Question: I am trying to Unit test one of my sub-flows using MUnit, I need to mock out a custom Java component but I am unable to do so.
My sub-flow reads as below

'''
<sub-flow name="ProcessCSVFlow" tracking:enable-default-events="true">
<transformer ref="enrichWithHeaderAndEndOfFileTransformer" doc:name="headerAndEOFEnricher" />
<set-variable variableName="outputfilename" value="#['Mercury'+server.dateTime.year+server.dateTime.month+server.dateTime.dayOfMonth+server.dateTime.hours +server.dateTime.minutes+server.dateTime.seconds+'.csv']" doc:name="outputfilename"/>
<sftp:outbound-endpoint exchange-pattern="one-way" connector-ref="DestinationSFTP" host="${destination.host}" port="22" responseTimeout="10000" doc:name="DestinationSFTP"
outputPattern="#[outputfilename]" path="${destination.path}" user="${destination.username}" password="${destination.password}"/>
<!-- <component class="nz.co.mightyriver.creditreport.component.ArchiveOutputComponent" doc:name="Archive"/> -->
<gzip-compress-transformer/>
<sftp:outbound-endpoint exchange-pattern="one-way" connector-ref="InputSFTP" host="${source.host}" port="22" responseTimeout="10000" doc:name="SourceArchiveSFTP"
outputPattern="#[outputfilename].gzip" path="Archive" user="${source.username}" password="${source.password}"/>
<component doc:name="Delete Read File">
<singleton-object class="nz.co.mightyriver.creditreport.component.DeleteProcessedFileComponent">
<property key="host" value="${source.host}"/>
<property key="username" value="${source.username}"/>
<property key="password" value="${source.password}"/>
<property key="workingDirectory" value="${source.path}"/>
</singleton-object>
</component>
<parse-template location="successmessagetemplate.txt" doc:name="Success Template"/>
<smtp:outbound-endpoint host="${smtp.host}" port="${smtp.port}" user="${smtp.from.address}" password="${smtp.from.password}"
to="${smtp.to.address}" from="${smtp.from.address}" subject="${mail.success.subject}" responseTimeout="10000"
doc:name="SuccessEmail" connector-ref="Gmail"/>
<logger message="Process completed successfully" level="INFO" doc:name="Logger"/>
</sub-flow>
'''
This is my failing unit test
'''
@Test
public void givenAValidPayload_whenFlowIsInvoked_itShouldSendPayloadToDestinationSFTPOnlyOnce() throws Exception {
destinationSFTP.thenReturnSameEvent();
sourceArchiveSFTP.thenReturnSameEvent();
deleteProcessedFileComponent.thenReturnSameEvent();
successEmail.thenReturnSameEvent();
MuleEvent testEvent = PropertyEnricher.enrich(testEvent(IOUtils.toInputStream("hello,dummy,payload"))).get();
runFlow(PROCESS_CSV_FLOW, testEvent);
verifyCallOfMessageProcessor("outbound-endpoint")
.ofNamespace("sftp")
.withAttributes(attribute("name").ofNamespace("doc").withValue("DestinationSFTP"))
.times(1);
}
'''
My attempt at mocking out the component
'''
deleteProcessedFileComponent = whenMessageProcessor("component")
.withAttributes(attribute("name").ofNamespace("doc").withValue("Delete Read File"));
'''
I have tried a few variations and none have worked, I am guessing a component is not a
The exception I get is as follows
'''
org.mule.api.lifecycle.InitialisationException: Component has not been initialized properly, no flow constuct.
at org.mule.component.AbstractComponent.initialise(AbstractComponent.java:218)
at org.mule.processor.chain.AbstractMessageProcessorChain.initialise(AbstractMessageProcessorChain.java:80)
at org.mule.processor.chain.AbstractMessageProcessorChain$$FastClassByCGLIB$$38c17d88.invoke(<generated>)
at net.sf.cglib.proxy.MethodProxy.invoke(MethodProxy.java:191)
at org.mule.munit.common.mp.WrapperMunitMessageProcessorInterceptor.invokeSuper(WrapperMunitMessageProcessorInterceptor.java:71)
at org.mule.munit.common.mp.WrapperMunitMessageProcessorInterceptor.invokeSuper(WrapperMunitMessageProcessorInterceptor.java:63)
at org.mule.munit.common.mp.WrapperMunitMessageProcessorInterceptor.intercept(WrapperMunitMessageProcessorInterceptor.java:49)
at org.mule.processor.chain.SubflowInterceptingChainLifecycleWrapper$$EnhancerByMUNIT$$c8ca2508.initialise(<generated>)
at org.mule.munit.runner.functional.FunctionalMunitSuite.initialiseSubFlow(FunctionalMunitSuite.java:269)
at org.mule.munit.runner.functional.FunctionalMunitSuite.runFlow(FunctionalMunitSuite.java:259)
at nz.co.mightyriver.ProcessCsvTest.givenAValidPayload_whenFlowIsInvoked_itShouldSendPayloadToDestinationSFTPOnlyOnce(ProcessCsvTest.java:62)
at sun.reflect.NativeMethodAccessorImpl.invoke0(Native Method)
at sun.reflect.NativeMethodAccessorImpl.invoke(NativeMethodAccessorImpl.java:57)
at sun.reflect.DelegatingMethodAccessorImpl.invoke(DelegatingMethodAccessorImpl.java:43)
at java.lang.reflect.Method.invoke(Method.java:606)
at org.junit.runners.model.FrameworkMethod$1.runReflectiveCall(FrameworkMethod.java:44)
at org.junit.internal.runners.model.ReflectiveCallable.run(ReflectiveCallable.java:15)
at org.junit.runners.model.FrameworkMethod.invokeExplosively(FrameworkMethod.java:41)
at org.junit.internal.runners.statements.InvokeMethod.evaluate(InvokeMethod.java:20)
at org.junit.internal.runners.statements.RunBefores.evaluate(RunBefores.java:28)
at org.junit.internal.runners.statements.RunAfters.evaluate(RunAfters.java:31)
at org.junit.runners.ParentRunner.runLeaf(ParentRunner.java:263)
at org.junit.runners.BlockJUnit4ClassRunner.runChild(BlockJUnit4ClassRunner.java:69)
at org.junit.runners.BlockJUnit4ClassRunner.runChild(BlockJUnit4ClassRunner.java:48)
at org.junit.runners.ParentRunner$3.run(ParentRunner.java:231)
at org.junit.runners.ParentRunner$1.schedule(ParentRunner.java:60)
at org.junit.runners.ParentRunner.runChildren(ParentRunner.java:229)
at org.junit.runners.ParentRunner.access$000(ParentRunner.java:50)
at org.junit.runners.ParentRunner$2.evaluate(ParentRunner.java:222)
at org.junit.internal.runners.statements.RunAfters.evaluate(RunAfters.java:31)
at org.junit.runners.ParentRunner.run(ParentRunner.java:292)
at org.eclipse.jdt.internal.junit4.runner.JUnit4TestReference.run(JUnit4TestReference.java:50)
at org.eclipse.jdt.internal.junit.runner.TestExecution.run(TestExecution.java:38)
at org.eclipse.jdt.internal.junit.runner.RemoteTestRunner.runTests(RemoteTestRunner.java:459)
at org.eclipse.jdt.internal.junit.runner.RemoteTestRunner.runTests(RemoteTestRunner.java:675)
at org.eclipse.jdt.internal.junit.runner.RemoteTestRunner.run(RemoteTestRunner.java:382)
at org.eclipse.jdt.internal.junit.runner.RemoteTestRunner.main(RemoteTestRunner.java:192)
'''
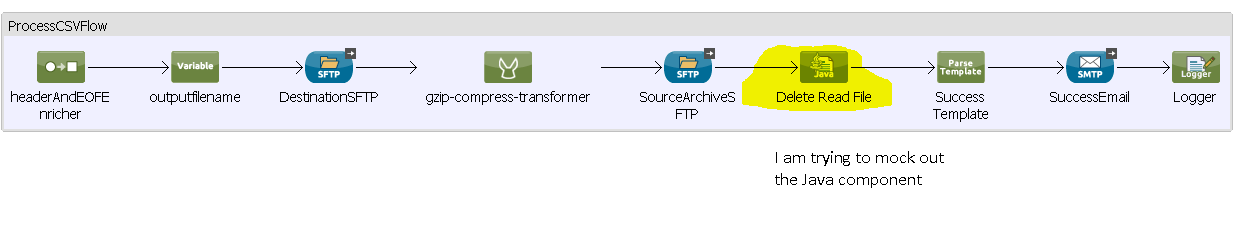
Answer: So there is no problem with your mock it actually work perfectly.
The problem is with Mule and a little bit with MUnit.
Short answer, there is no fix for that right now.
There is a workaround though!
Create a new xml (as to keep it separate from your production code)
Add flow (not a sub-flow) to that new xml.
In the flow you just added do a flow-ref to your sub-flow.
From you test, instead of doing runFlow(PROCESS_CSV_FLOW), do runFlow("the_flow_you_created").
The longer answer is:
The sub-flows are not real flows, they don't even share a parent class. Thus they behave a little bit different. MUnit does some stuff to make that fact transparent to the user.
As it turns out we are not making enough, I'll create a jira in the MUnit project to tackle that issue. But hopefully you should be able to keep testing.